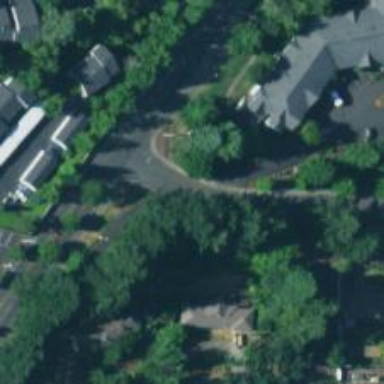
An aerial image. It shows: Residential road with sidewalk on the left side.